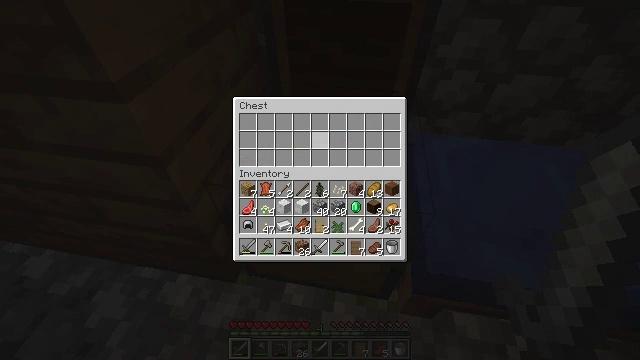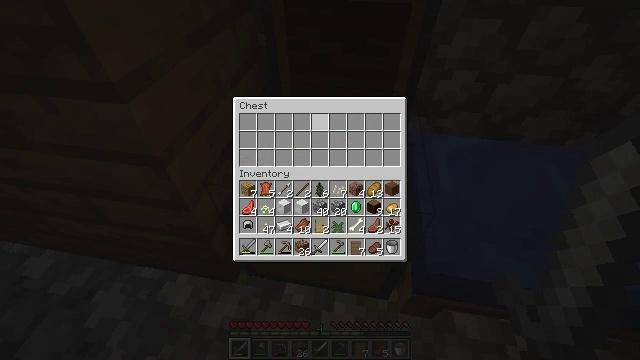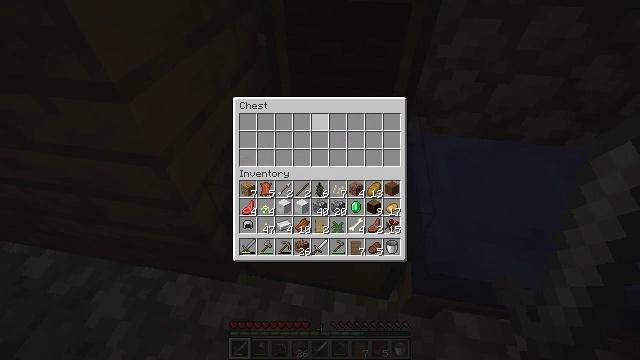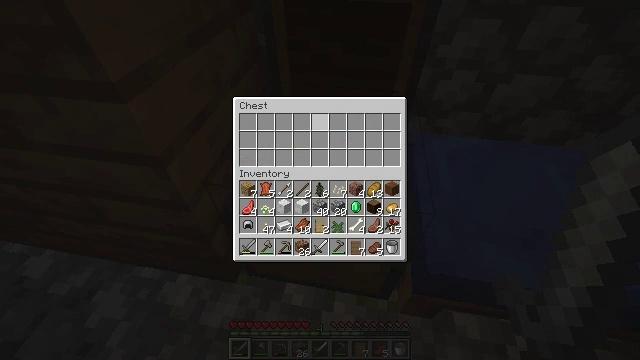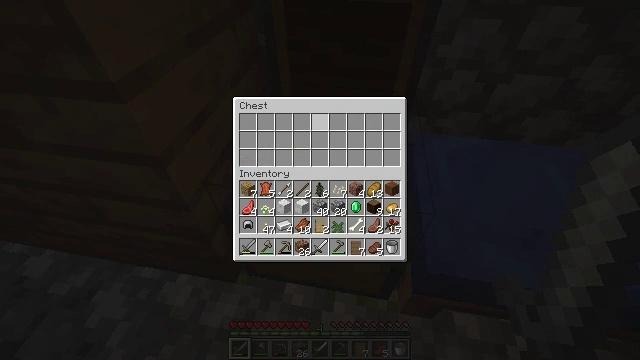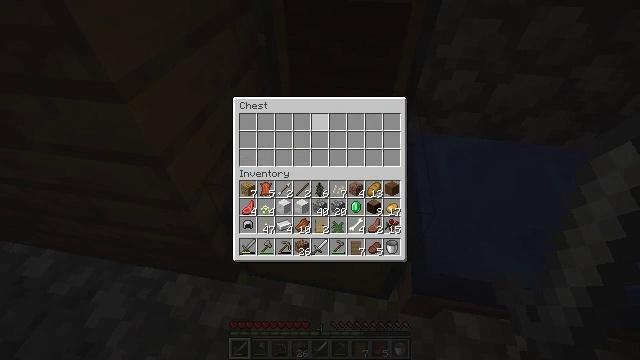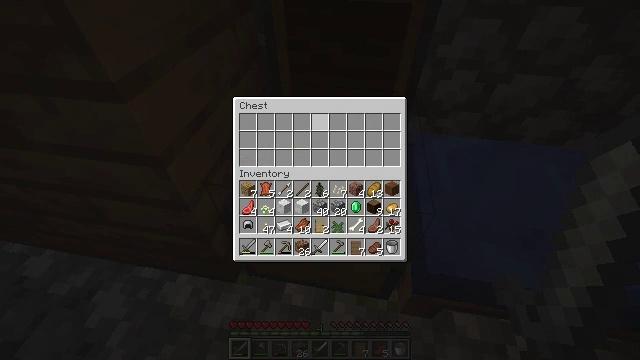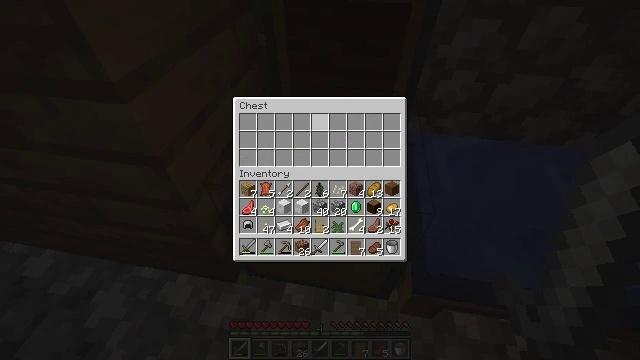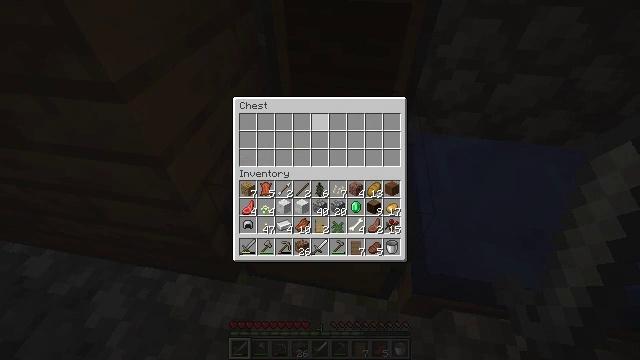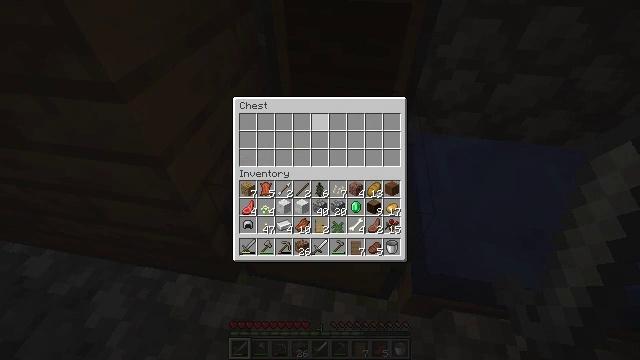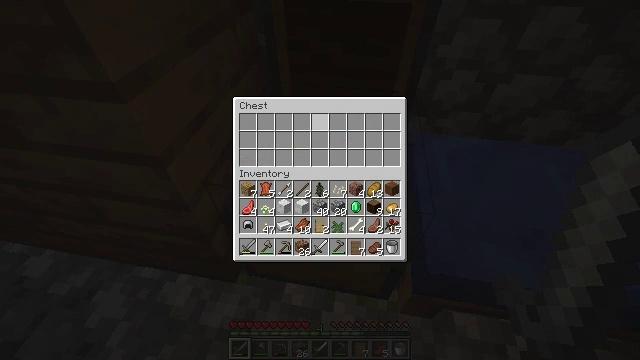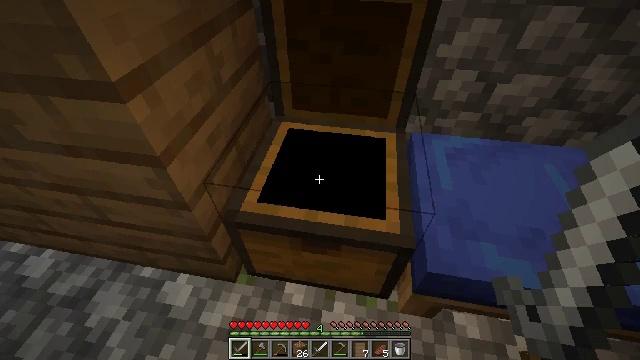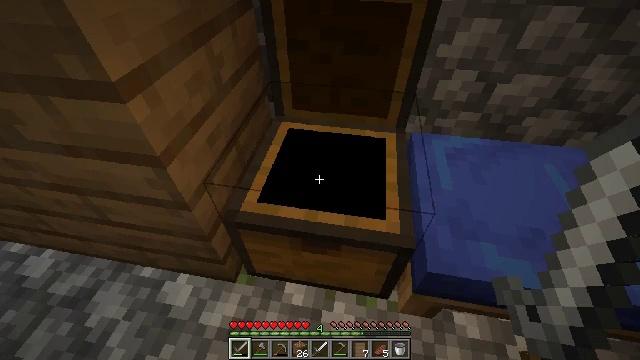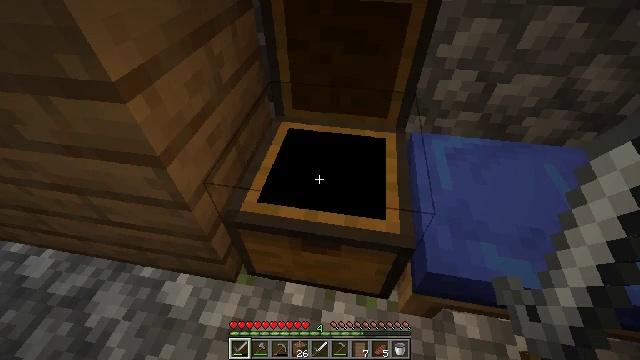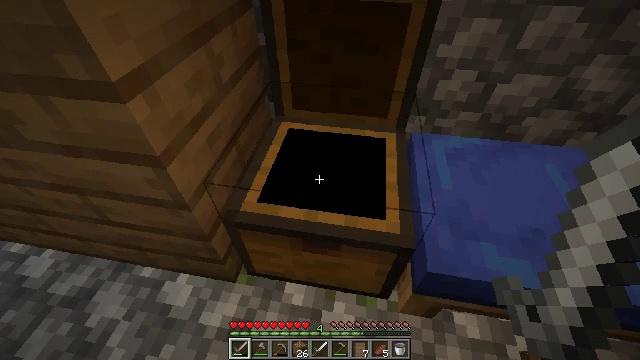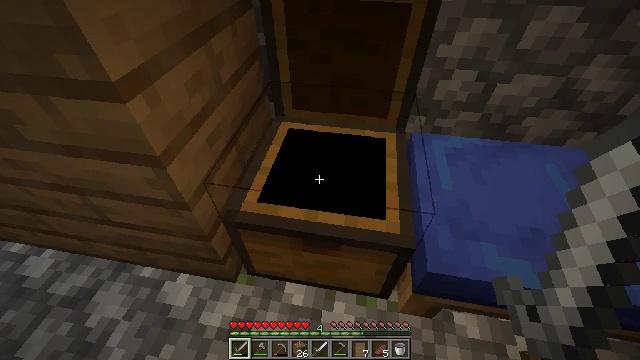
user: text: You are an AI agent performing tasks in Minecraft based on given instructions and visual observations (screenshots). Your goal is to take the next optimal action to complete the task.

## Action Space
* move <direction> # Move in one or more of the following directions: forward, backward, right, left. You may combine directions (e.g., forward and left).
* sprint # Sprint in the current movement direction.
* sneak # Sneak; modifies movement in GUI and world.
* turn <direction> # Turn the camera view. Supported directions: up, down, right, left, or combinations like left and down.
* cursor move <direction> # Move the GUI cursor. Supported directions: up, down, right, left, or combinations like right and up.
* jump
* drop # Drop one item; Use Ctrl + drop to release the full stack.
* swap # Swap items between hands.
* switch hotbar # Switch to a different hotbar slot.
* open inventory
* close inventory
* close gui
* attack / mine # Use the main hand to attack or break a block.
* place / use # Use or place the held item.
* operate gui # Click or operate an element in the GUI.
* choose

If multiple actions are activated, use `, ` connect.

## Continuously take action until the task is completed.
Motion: motion action
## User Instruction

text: Collect the spruce door for reuse.
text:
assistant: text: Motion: sneak, cursor move left and up
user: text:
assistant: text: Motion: sneak
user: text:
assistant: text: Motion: sneak
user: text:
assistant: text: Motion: sneak
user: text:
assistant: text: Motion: no_op
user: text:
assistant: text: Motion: no_op
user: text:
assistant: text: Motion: no_op
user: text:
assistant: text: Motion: no_op
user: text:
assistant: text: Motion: no_op
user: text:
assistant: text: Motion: no_op
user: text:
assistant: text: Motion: no_op
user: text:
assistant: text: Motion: close gui
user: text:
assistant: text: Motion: no_op
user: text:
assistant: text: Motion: no_op
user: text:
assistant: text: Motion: no_op
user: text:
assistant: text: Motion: no_op
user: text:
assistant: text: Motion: turn left
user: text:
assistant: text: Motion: turn left
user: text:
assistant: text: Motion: turn left and down
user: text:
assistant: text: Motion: turn left and down
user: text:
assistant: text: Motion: turn left
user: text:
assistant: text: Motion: turn left and up
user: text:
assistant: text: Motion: turn left and up
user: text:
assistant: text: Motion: move forward, turn left and up
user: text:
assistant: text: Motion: move forward, turn left
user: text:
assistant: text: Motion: move forward
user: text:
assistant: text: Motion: move forward
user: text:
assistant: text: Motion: move forward
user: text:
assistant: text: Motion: move forward
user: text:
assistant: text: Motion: move forward